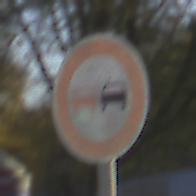
Verkehrszeichen: Ueberholverbot
Umgebung: Outdoor, Urban
Tageszeit: SunriseSunset
Wetter: PartlyCloudy
Licht: Natural
Jahreszeit: Autumn
Kontrast: HighContrast